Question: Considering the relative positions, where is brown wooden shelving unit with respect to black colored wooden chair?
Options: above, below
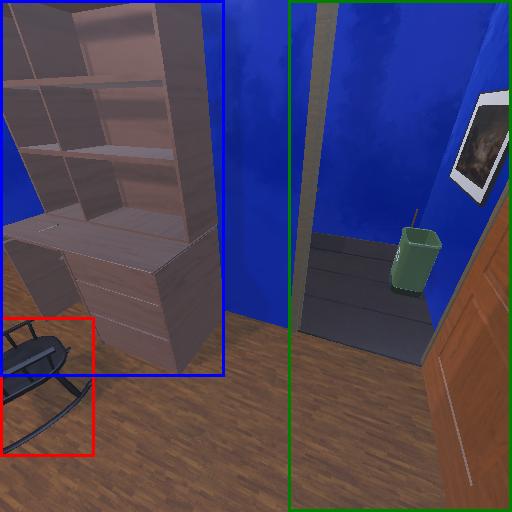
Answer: above